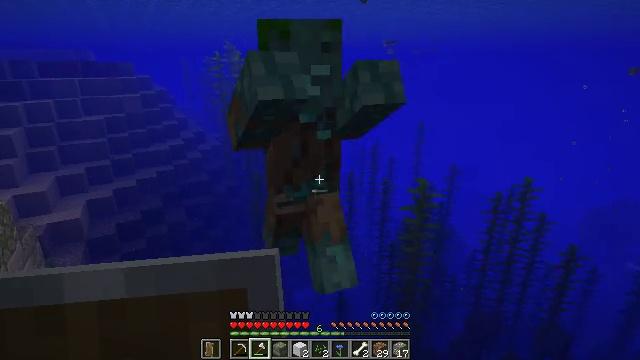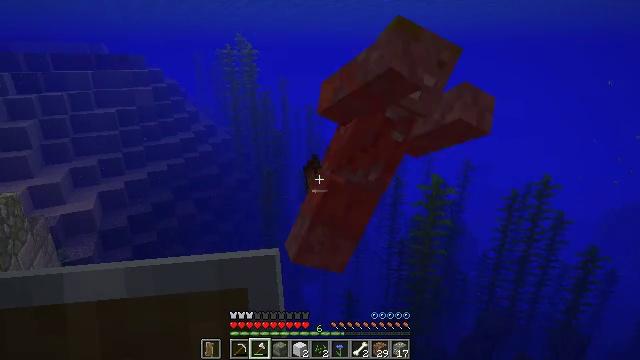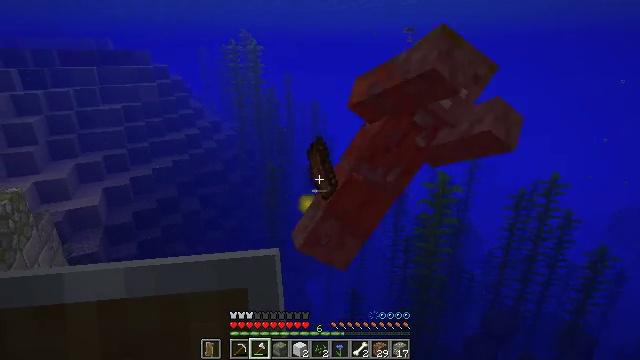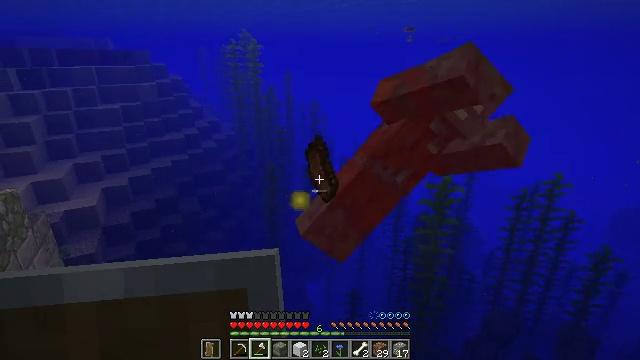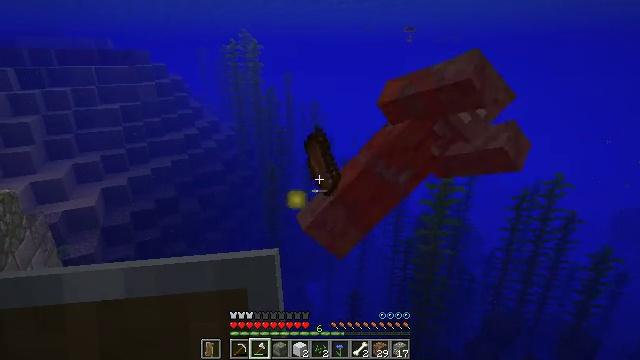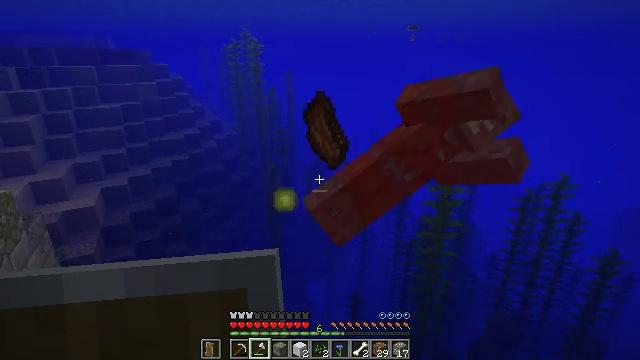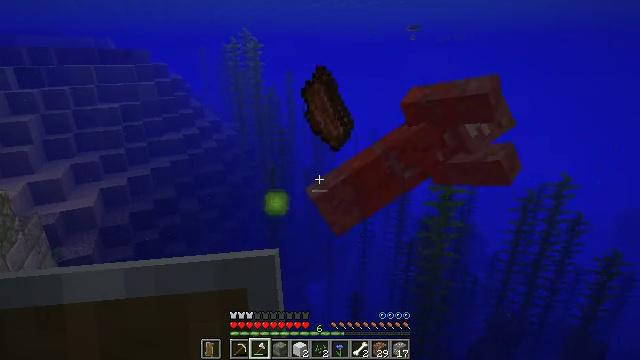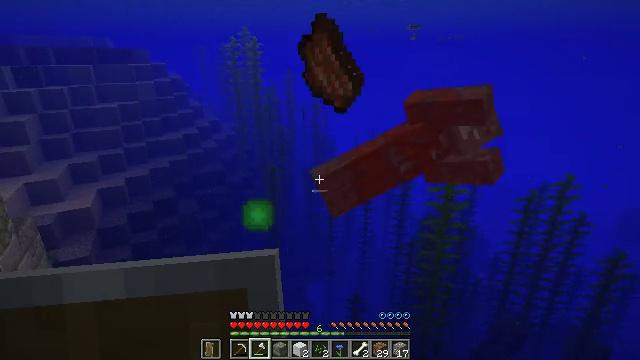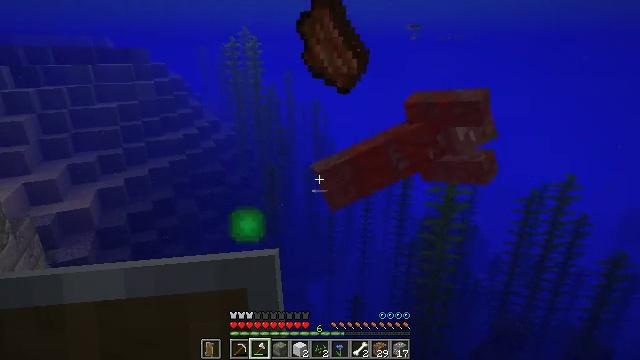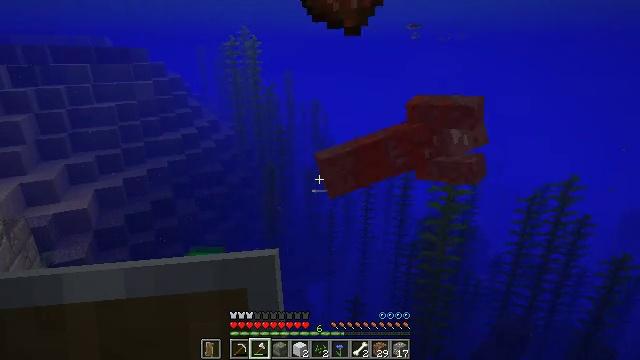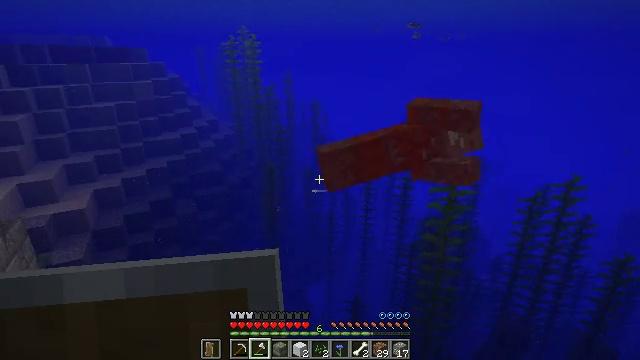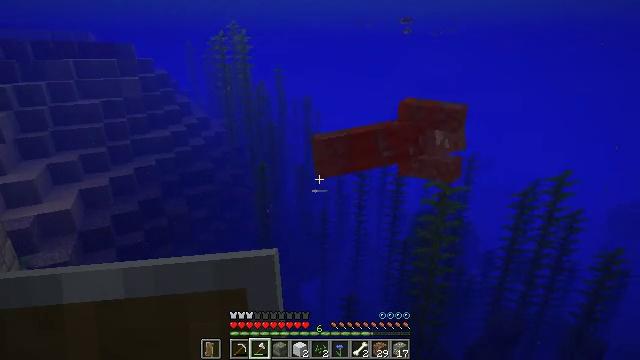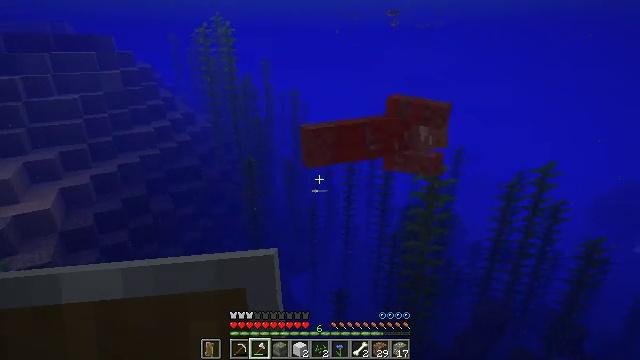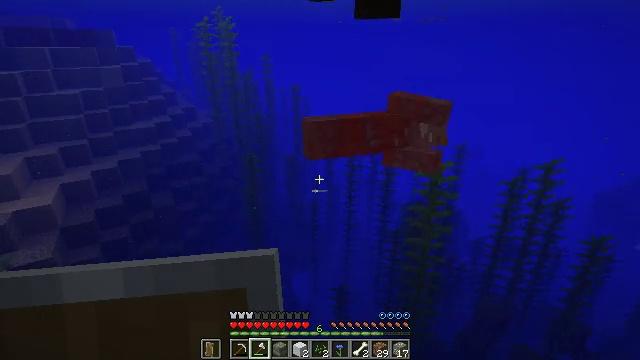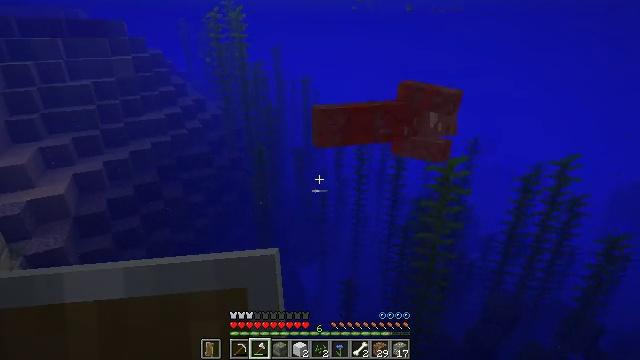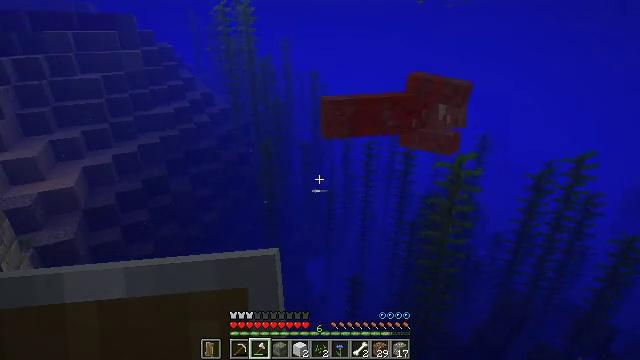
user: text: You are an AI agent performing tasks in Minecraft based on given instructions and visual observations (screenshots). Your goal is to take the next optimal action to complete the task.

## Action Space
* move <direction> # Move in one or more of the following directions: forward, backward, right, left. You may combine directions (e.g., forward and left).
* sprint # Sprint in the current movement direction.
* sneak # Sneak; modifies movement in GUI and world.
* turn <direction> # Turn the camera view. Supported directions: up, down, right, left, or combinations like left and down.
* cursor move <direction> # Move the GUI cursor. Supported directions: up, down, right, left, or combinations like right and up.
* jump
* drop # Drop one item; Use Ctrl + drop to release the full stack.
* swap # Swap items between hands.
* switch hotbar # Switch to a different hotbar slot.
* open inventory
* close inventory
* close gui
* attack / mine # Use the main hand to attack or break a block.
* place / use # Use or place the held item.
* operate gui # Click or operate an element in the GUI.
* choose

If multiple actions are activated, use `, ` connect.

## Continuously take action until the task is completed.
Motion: motion action
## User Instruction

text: Gather gravel by digging.
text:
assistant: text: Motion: move forward, turn left and down
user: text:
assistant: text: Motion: move forward
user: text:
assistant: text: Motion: move forward
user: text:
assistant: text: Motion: move forward
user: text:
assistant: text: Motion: move forward, attack / mine
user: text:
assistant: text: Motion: move forward, attack / mine
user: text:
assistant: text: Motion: move forward, attack / mine
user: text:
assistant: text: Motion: move forward
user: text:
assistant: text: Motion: move forward
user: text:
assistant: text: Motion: move forward
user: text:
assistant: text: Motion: move forward, turn right
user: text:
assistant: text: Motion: move forward, turn right and down
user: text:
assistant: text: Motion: move forward
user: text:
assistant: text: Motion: move forward, turn left and down
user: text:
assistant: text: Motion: move forward, turn left
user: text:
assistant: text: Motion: move forward
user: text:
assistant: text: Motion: move forward, turn right and down
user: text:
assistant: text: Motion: move forward, turn right and down
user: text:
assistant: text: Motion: move forward, turn right and down
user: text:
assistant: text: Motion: move forward, turn right
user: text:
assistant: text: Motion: move forward, turn right and up, jump
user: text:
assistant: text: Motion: move forward, turn right and up, jump
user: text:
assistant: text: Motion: move forward, turn right and up, jump
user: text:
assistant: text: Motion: move forward, jump
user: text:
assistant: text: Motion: move forward, jump
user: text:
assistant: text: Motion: move forward, turn right and down, jump
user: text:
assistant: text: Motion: move forward, turn right and down, jump
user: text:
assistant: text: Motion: move forward, jump
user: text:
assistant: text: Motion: move forward, turn right and up, jump
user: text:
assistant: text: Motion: move forward, turn up, jump